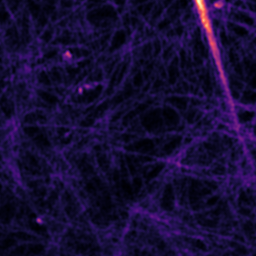
Label: Super-resolution F-actin image